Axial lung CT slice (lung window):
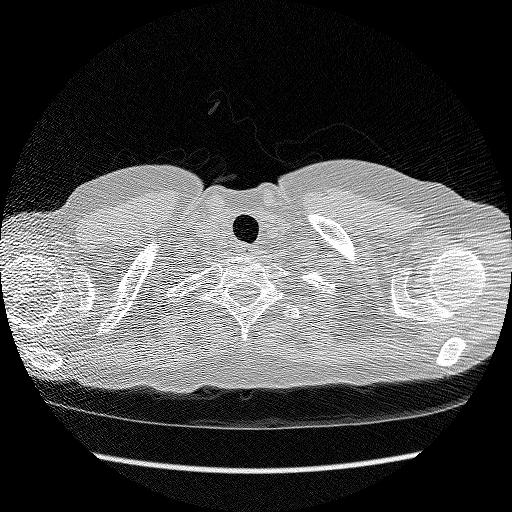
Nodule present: no